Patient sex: M
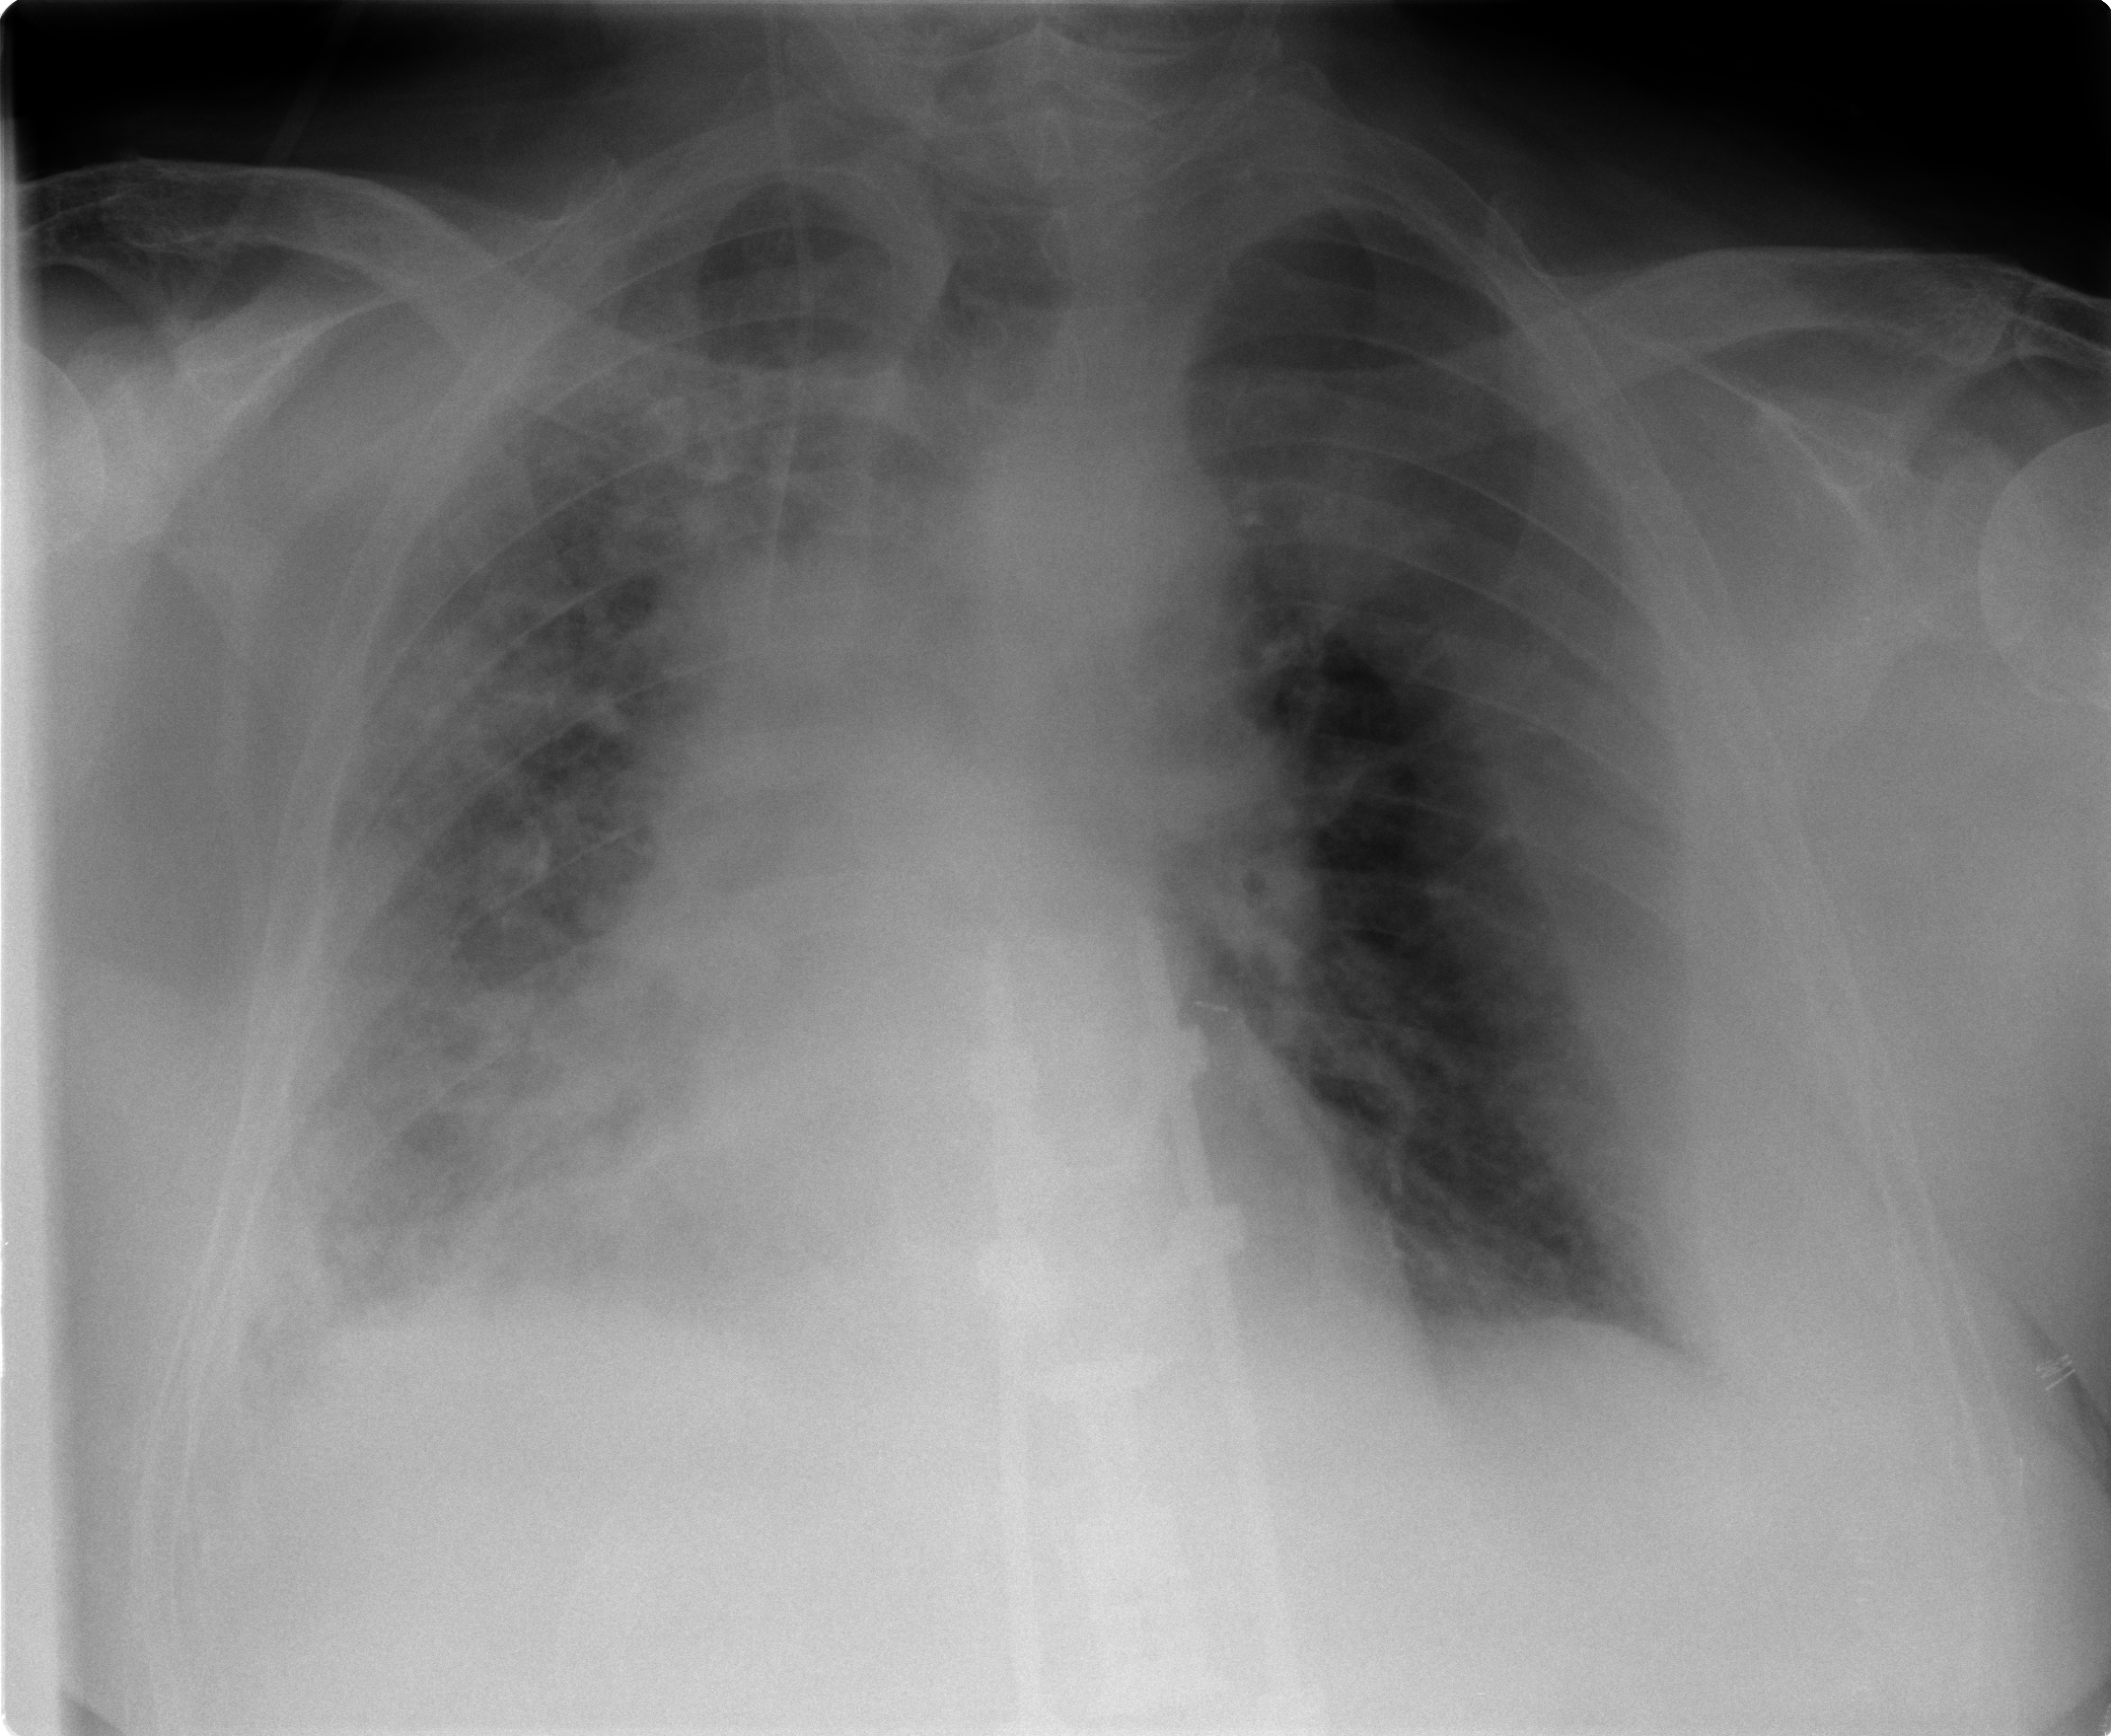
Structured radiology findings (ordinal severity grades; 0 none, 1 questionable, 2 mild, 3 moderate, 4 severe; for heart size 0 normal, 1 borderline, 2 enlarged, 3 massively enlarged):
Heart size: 2
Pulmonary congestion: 1
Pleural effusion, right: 1
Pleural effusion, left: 3
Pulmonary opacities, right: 4
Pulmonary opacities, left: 3
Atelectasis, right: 3
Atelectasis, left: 3